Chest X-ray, AP view. Patient: 43 years old, sex M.
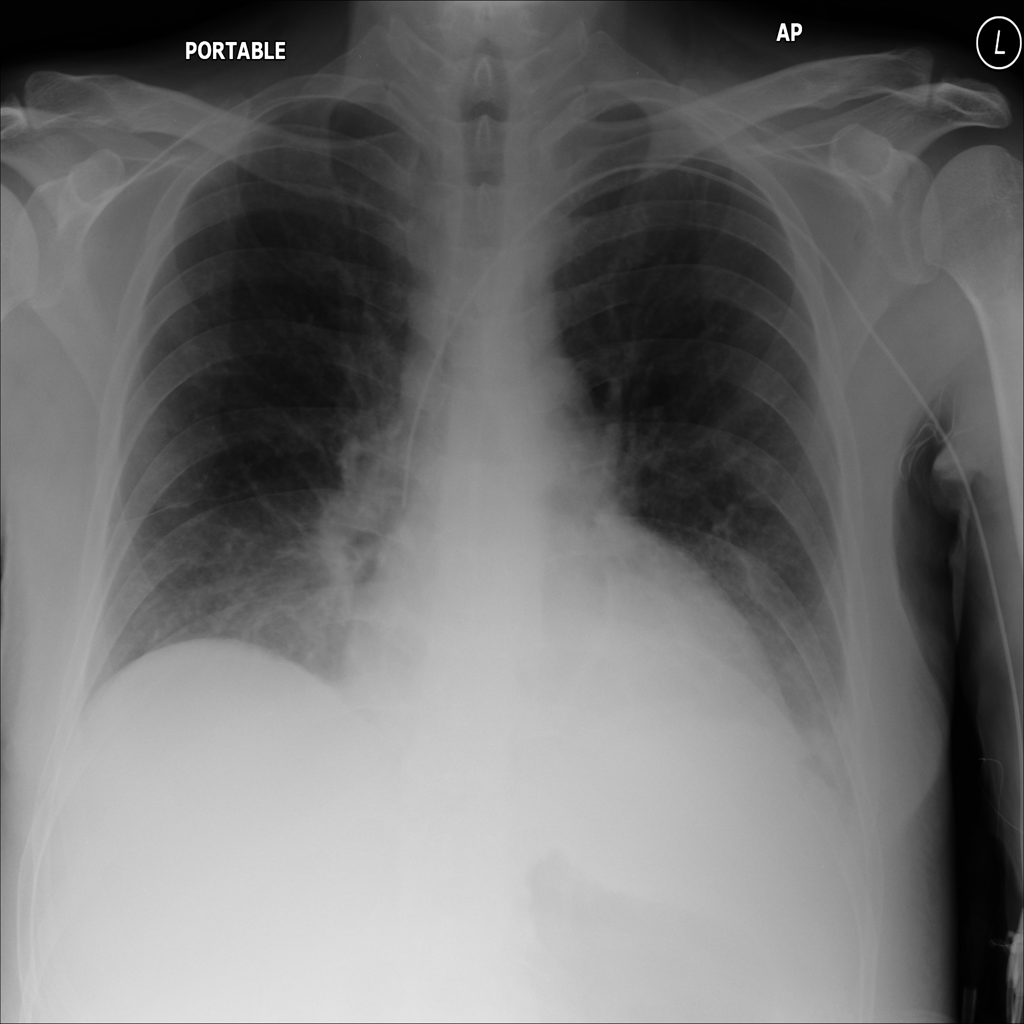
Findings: No Finding